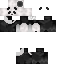
A female skeleton skin with dark skin, wearing white bald dressed in a blue hoodie and black pants, featuring a closed mouth.